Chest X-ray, PA view. Patient: 53 years old, sex M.
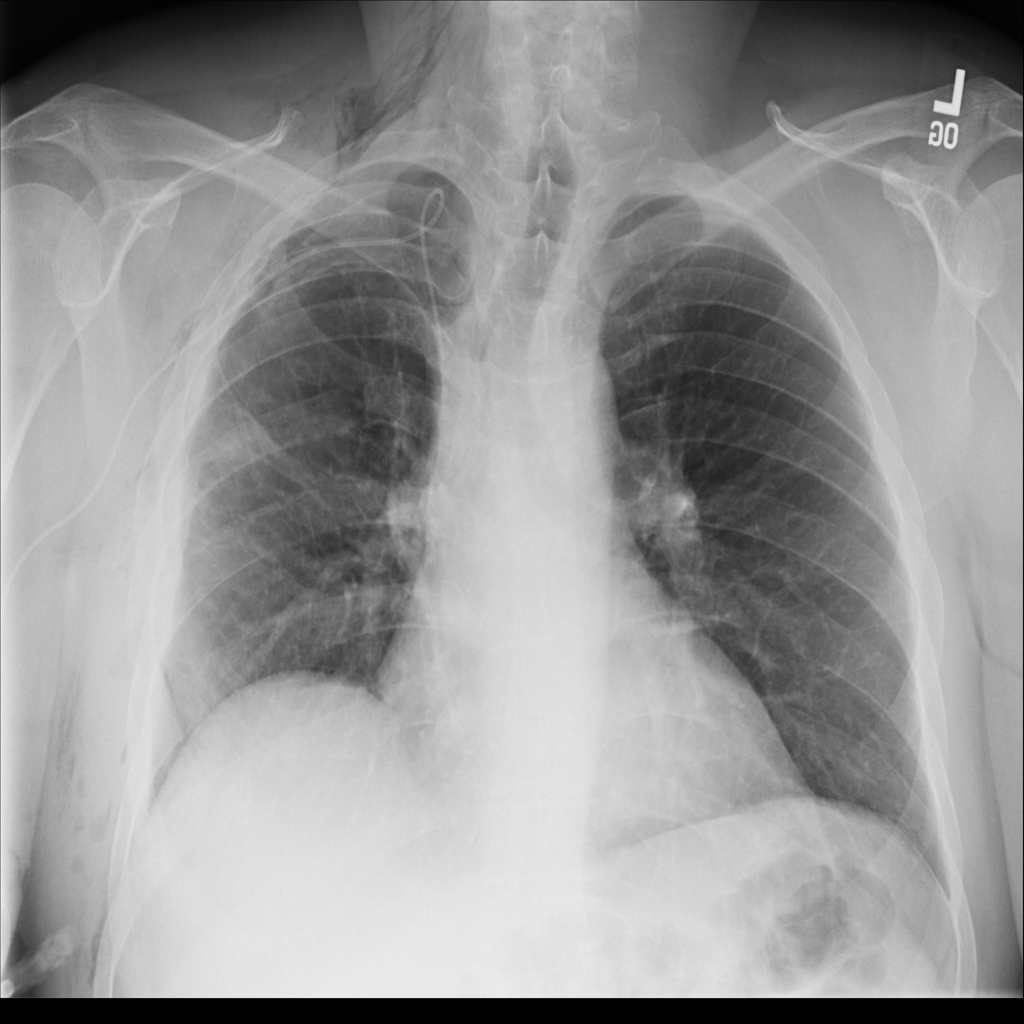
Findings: Pneumothorax